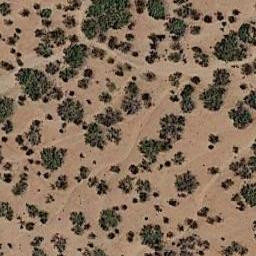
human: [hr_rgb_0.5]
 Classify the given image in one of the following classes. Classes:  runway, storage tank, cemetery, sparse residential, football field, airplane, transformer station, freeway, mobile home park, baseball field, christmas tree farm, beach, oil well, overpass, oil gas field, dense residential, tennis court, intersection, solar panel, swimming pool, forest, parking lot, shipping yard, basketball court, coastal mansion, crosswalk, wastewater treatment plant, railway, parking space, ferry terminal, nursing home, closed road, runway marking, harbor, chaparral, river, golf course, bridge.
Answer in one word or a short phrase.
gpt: chaparral